Aerial crown-view tile of a tropical tree (Barro Colorado Island, Panama), acquired 20250124:
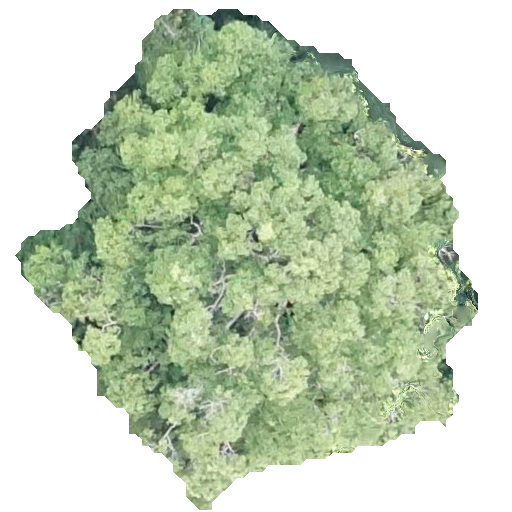
Species: Ocotea leptobotra
GBIF accepted scientific name: Ocotea leptobotra
Crown area: 218.301 m²